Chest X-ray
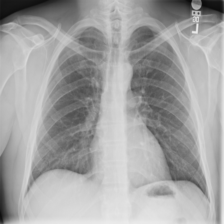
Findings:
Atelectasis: negative
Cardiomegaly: negative
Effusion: negative
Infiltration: negative
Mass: negative
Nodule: negative
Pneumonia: negative
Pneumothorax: negative
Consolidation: negative
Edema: negative
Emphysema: negative
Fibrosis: negative
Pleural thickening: negative
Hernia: negative